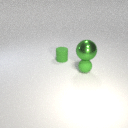
large green metal sphere above small green rubber sphere